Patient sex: M
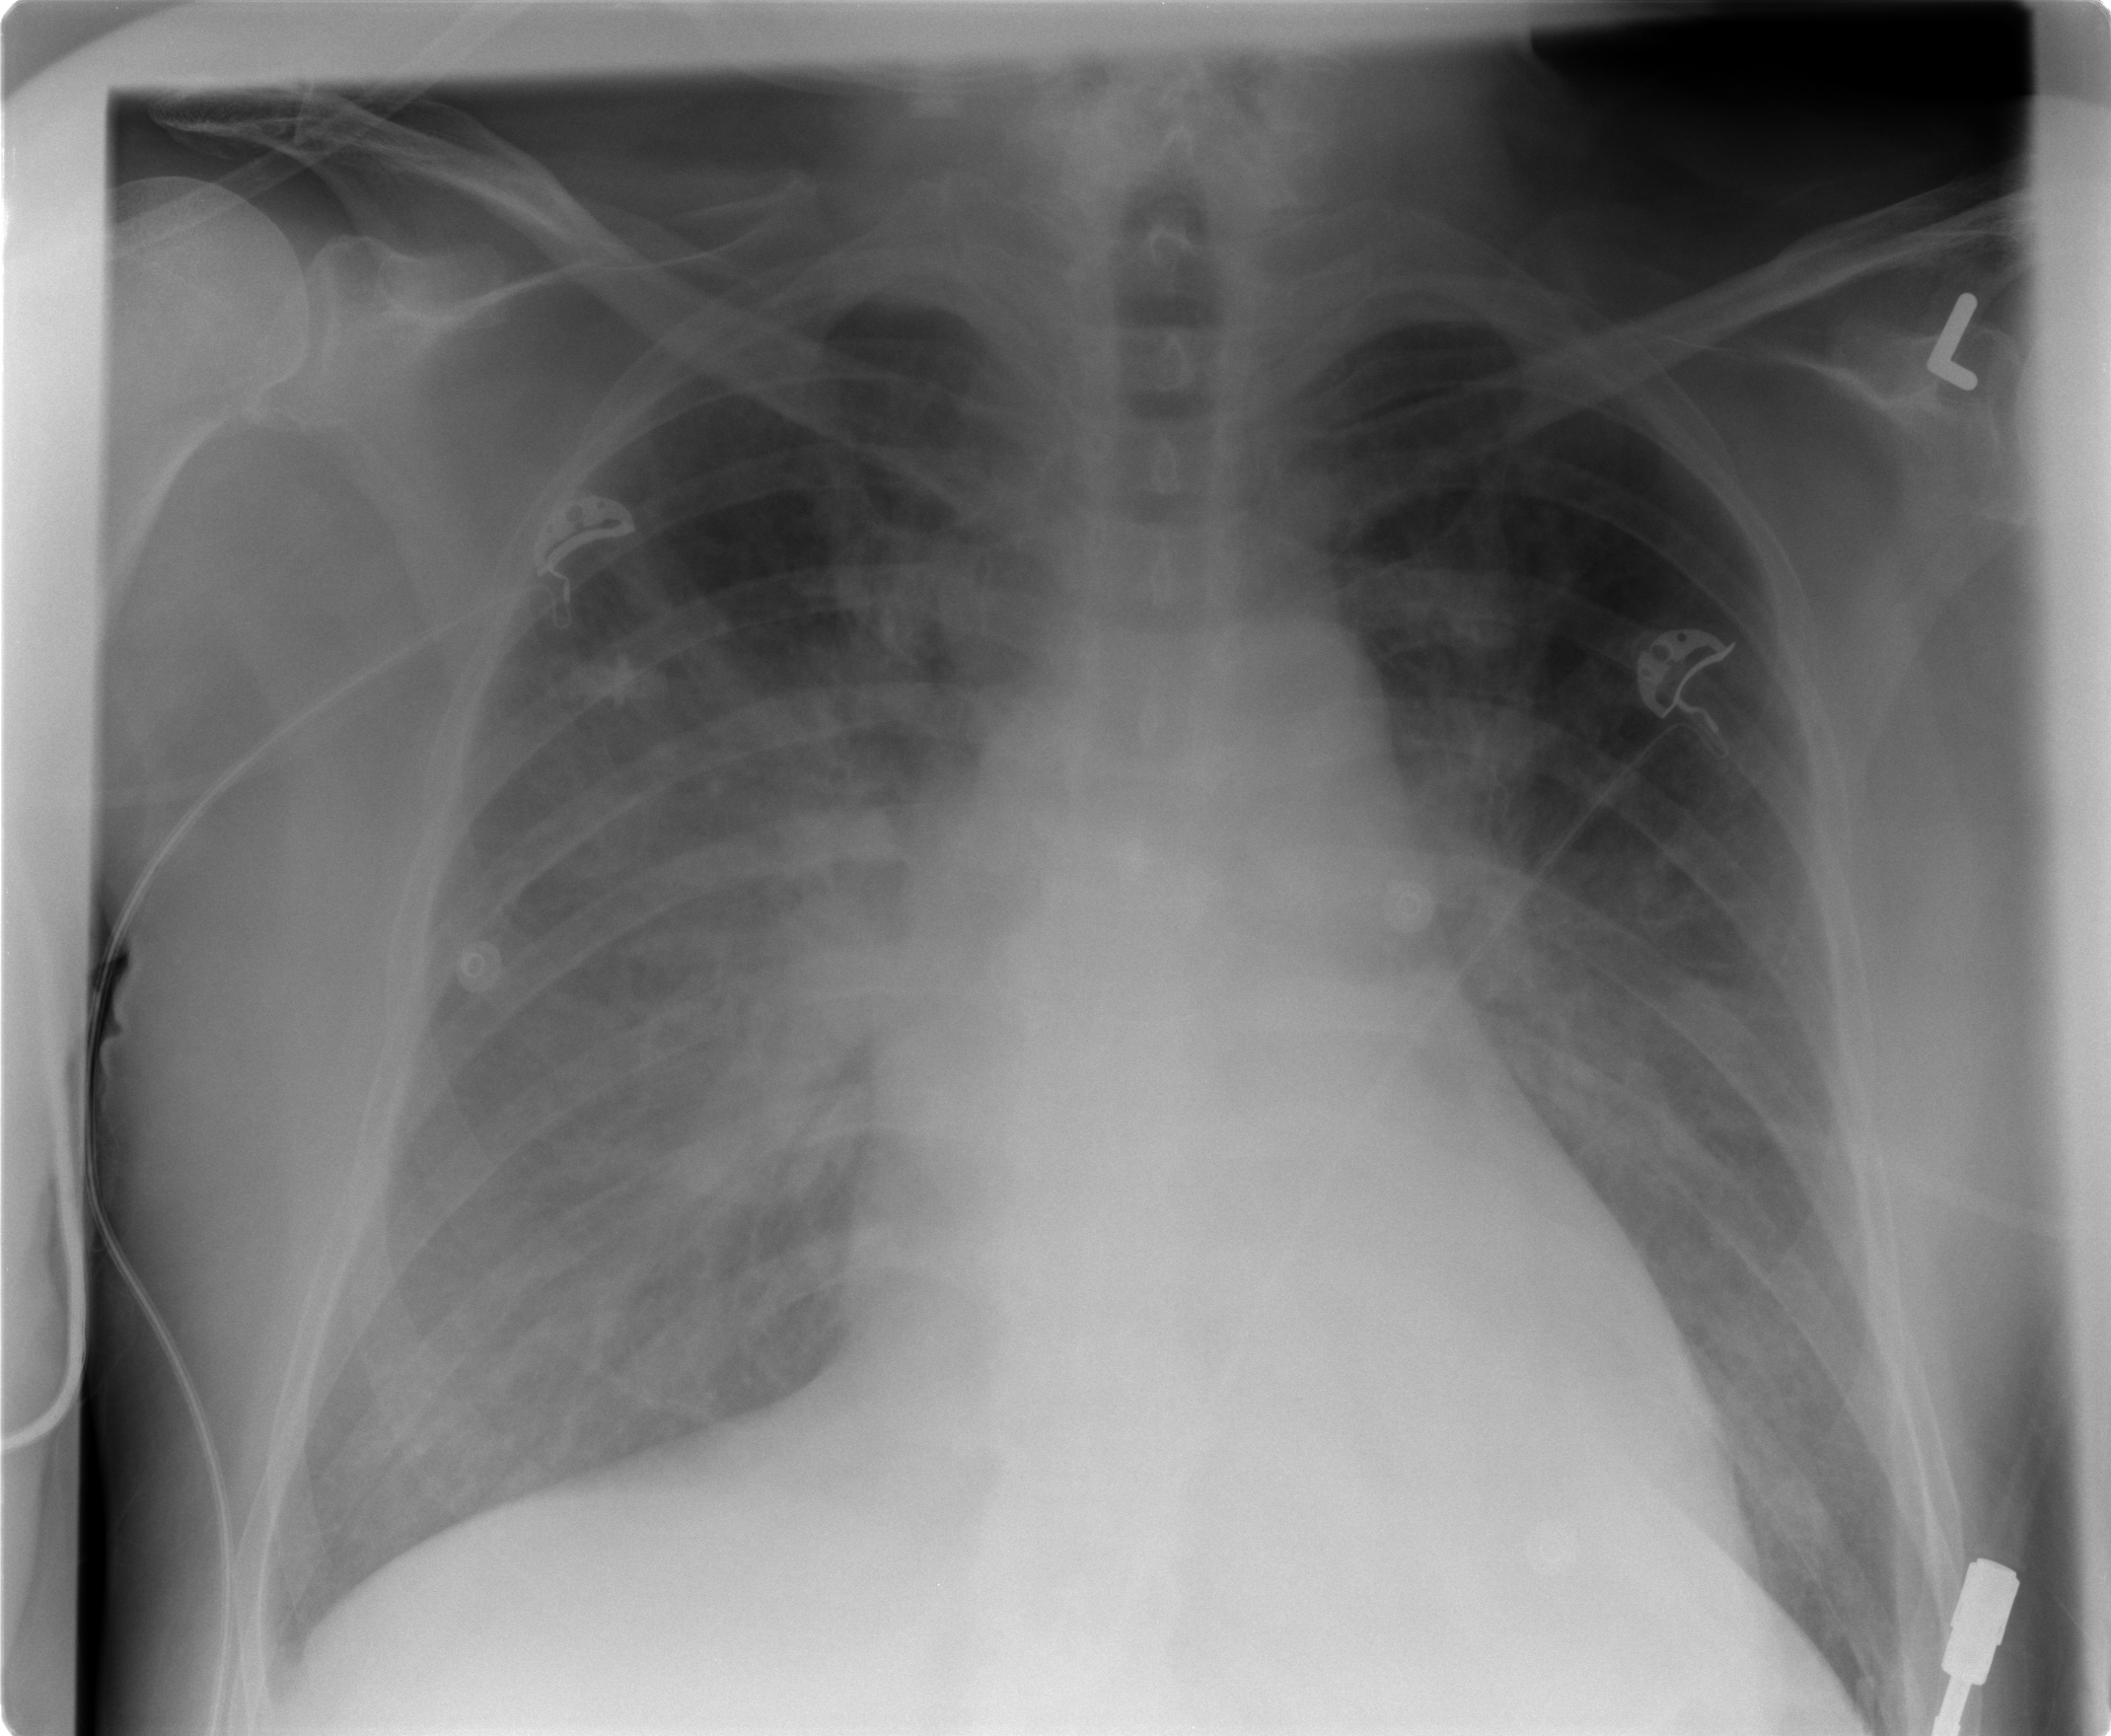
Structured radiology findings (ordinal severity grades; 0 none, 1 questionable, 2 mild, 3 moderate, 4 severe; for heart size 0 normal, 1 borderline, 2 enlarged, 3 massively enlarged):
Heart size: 1
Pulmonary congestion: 3
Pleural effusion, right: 0
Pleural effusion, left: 0
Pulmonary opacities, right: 3
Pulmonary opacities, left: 3
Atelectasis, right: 1
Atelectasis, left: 1